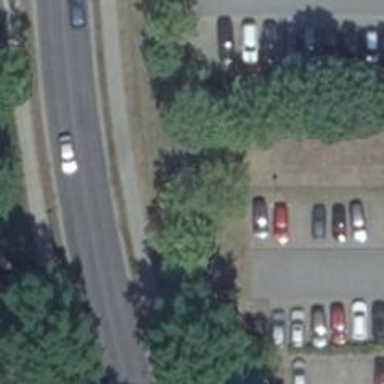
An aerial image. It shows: Row of broadleaved trees.